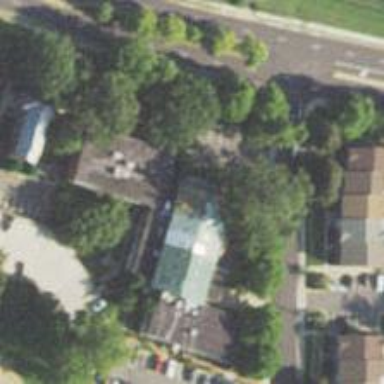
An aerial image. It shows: Fitness centre on leisure land.